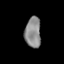
Tissue: lung
Cell type: Others
Senescence score: 0.1411
Nuclear area (px): 473
Mean DAPI intensity: 139.144